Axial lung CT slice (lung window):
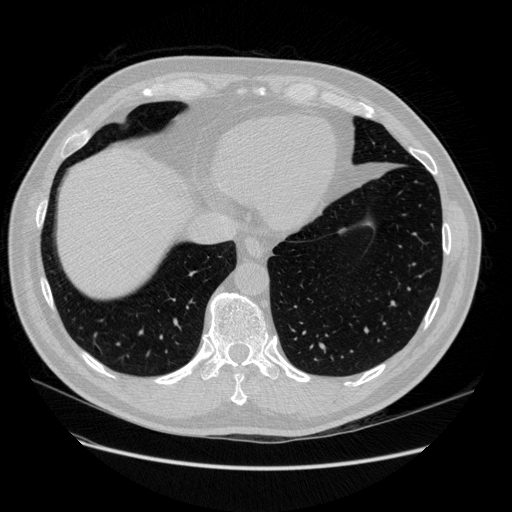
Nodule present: no